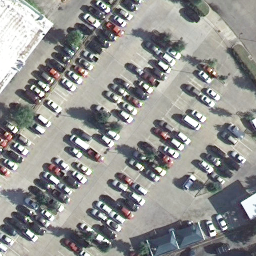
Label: parkinglot